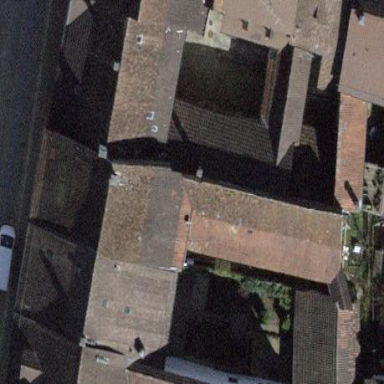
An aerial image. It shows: Shed as part of building.